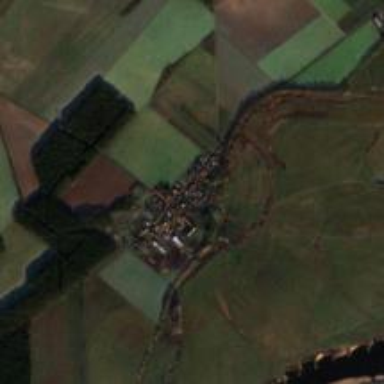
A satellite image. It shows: Village.